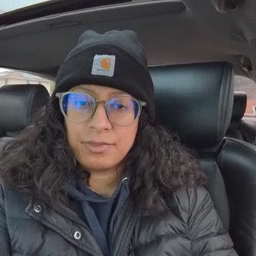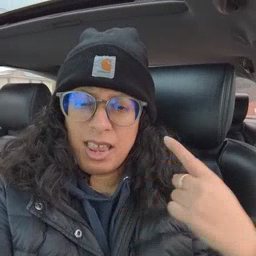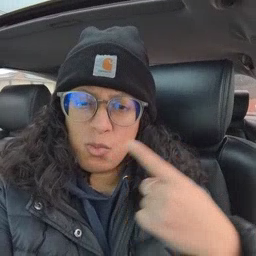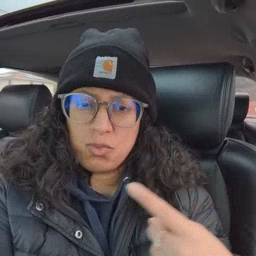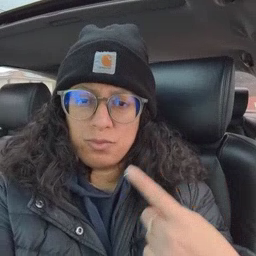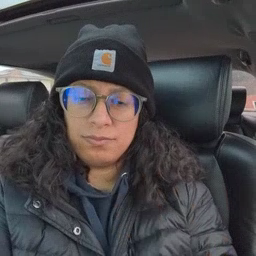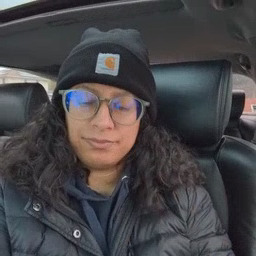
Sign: owie